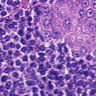
Metastatic tissue present: yes